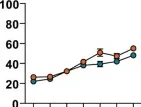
Blood count and hemostaseologic response in acute mercury poisoning of unknown origin. (C) Flow cytometric analysis of agonist [adenosine diphosphate (ADP)- and collagen]-induced binding of soluble fibrinogen to platelets from patient vs. Ctrl.
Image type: chart (chart)